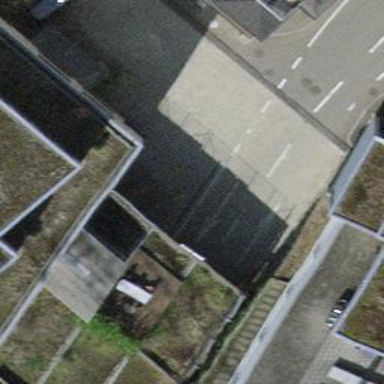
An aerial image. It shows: Parking area.